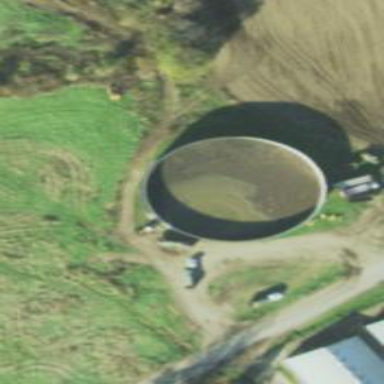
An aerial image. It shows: Silo.